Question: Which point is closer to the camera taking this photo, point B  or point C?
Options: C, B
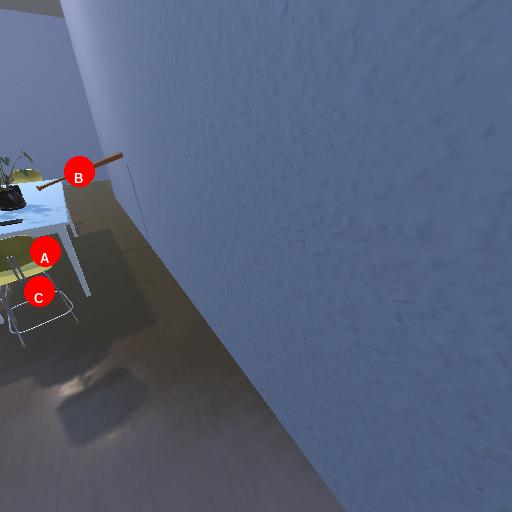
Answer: C